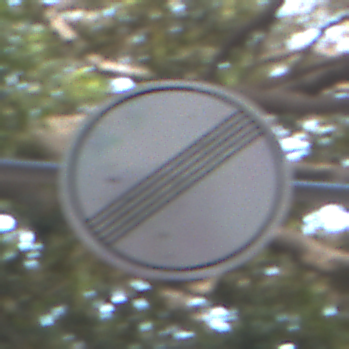
Verkehrszeichen: EndeSaemtlicherBegrenzungen
Umgebung: Outdoor, Suburban
Tageszeit: MorningAfternoon
Wetter: PartlyCloudy
Licht: Natural
Jahreszeit: NotSpecified
Kontrast: LowContrast